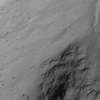
Label: not_dusty